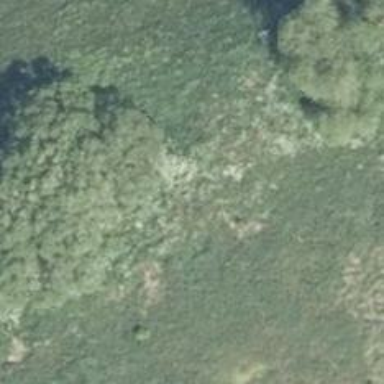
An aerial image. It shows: Row of trees in natural setting.